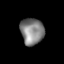
Tissue: lung
Cell type: Others
Senescence score: 0.1292
Nuclear area (px): 604
Mean DAPI intensity: 130.732